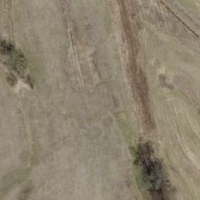
EUNIS habitat code: 23
Species observed at this site:
Anacamptis morio
Pseudochorthippus parallelus
Chorthippus biguttulus
Roeseliana roeselii